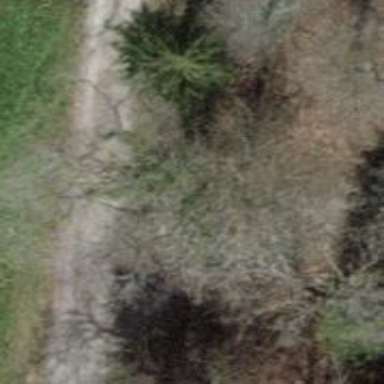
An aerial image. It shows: Dirt path.